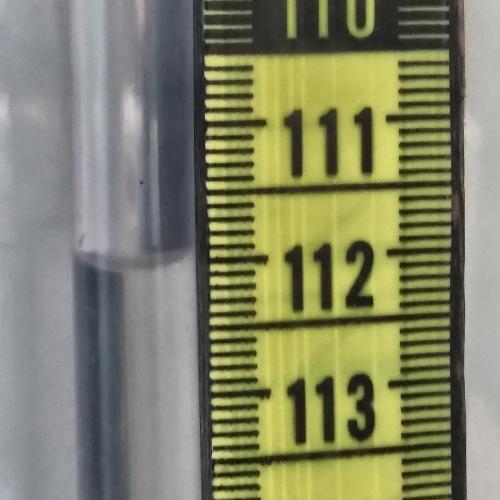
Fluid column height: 112.0 cm